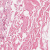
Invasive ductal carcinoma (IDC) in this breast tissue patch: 0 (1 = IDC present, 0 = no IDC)